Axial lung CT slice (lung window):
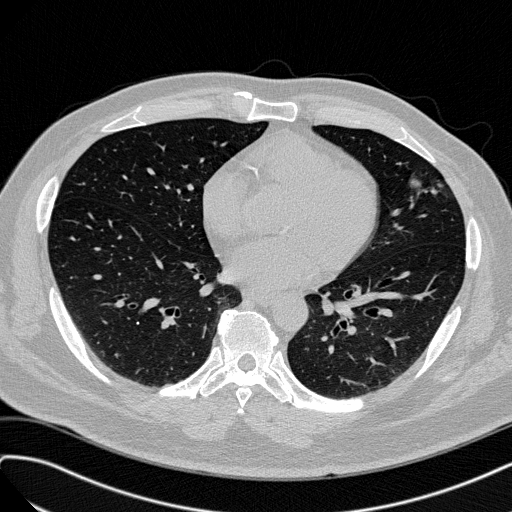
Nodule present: yes
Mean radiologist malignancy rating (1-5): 3.75